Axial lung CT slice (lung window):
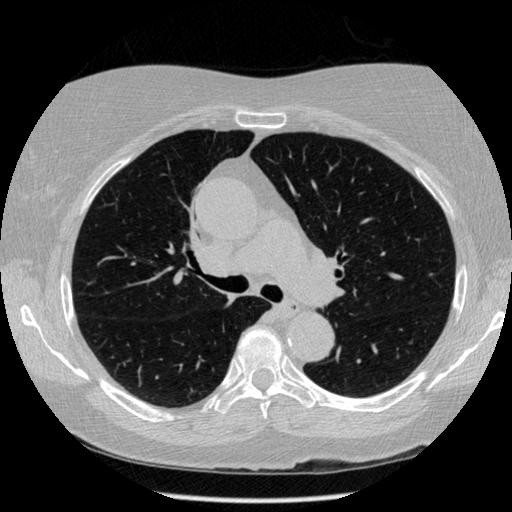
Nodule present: no